Interaction volume radius: 10 \u00c5
Interaction volume height: 15 \u00c5
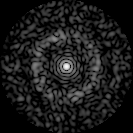
Disorder parameter: 0.8179